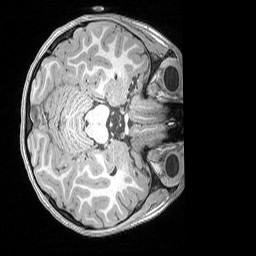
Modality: T1w
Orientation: axial
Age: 9
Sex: male
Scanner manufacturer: siemens
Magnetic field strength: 3 T
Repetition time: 2.53 s
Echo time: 0.00164 s